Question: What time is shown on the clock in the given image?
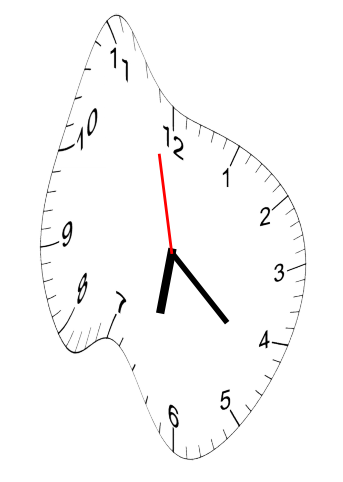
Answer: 06:21:58